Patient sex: M
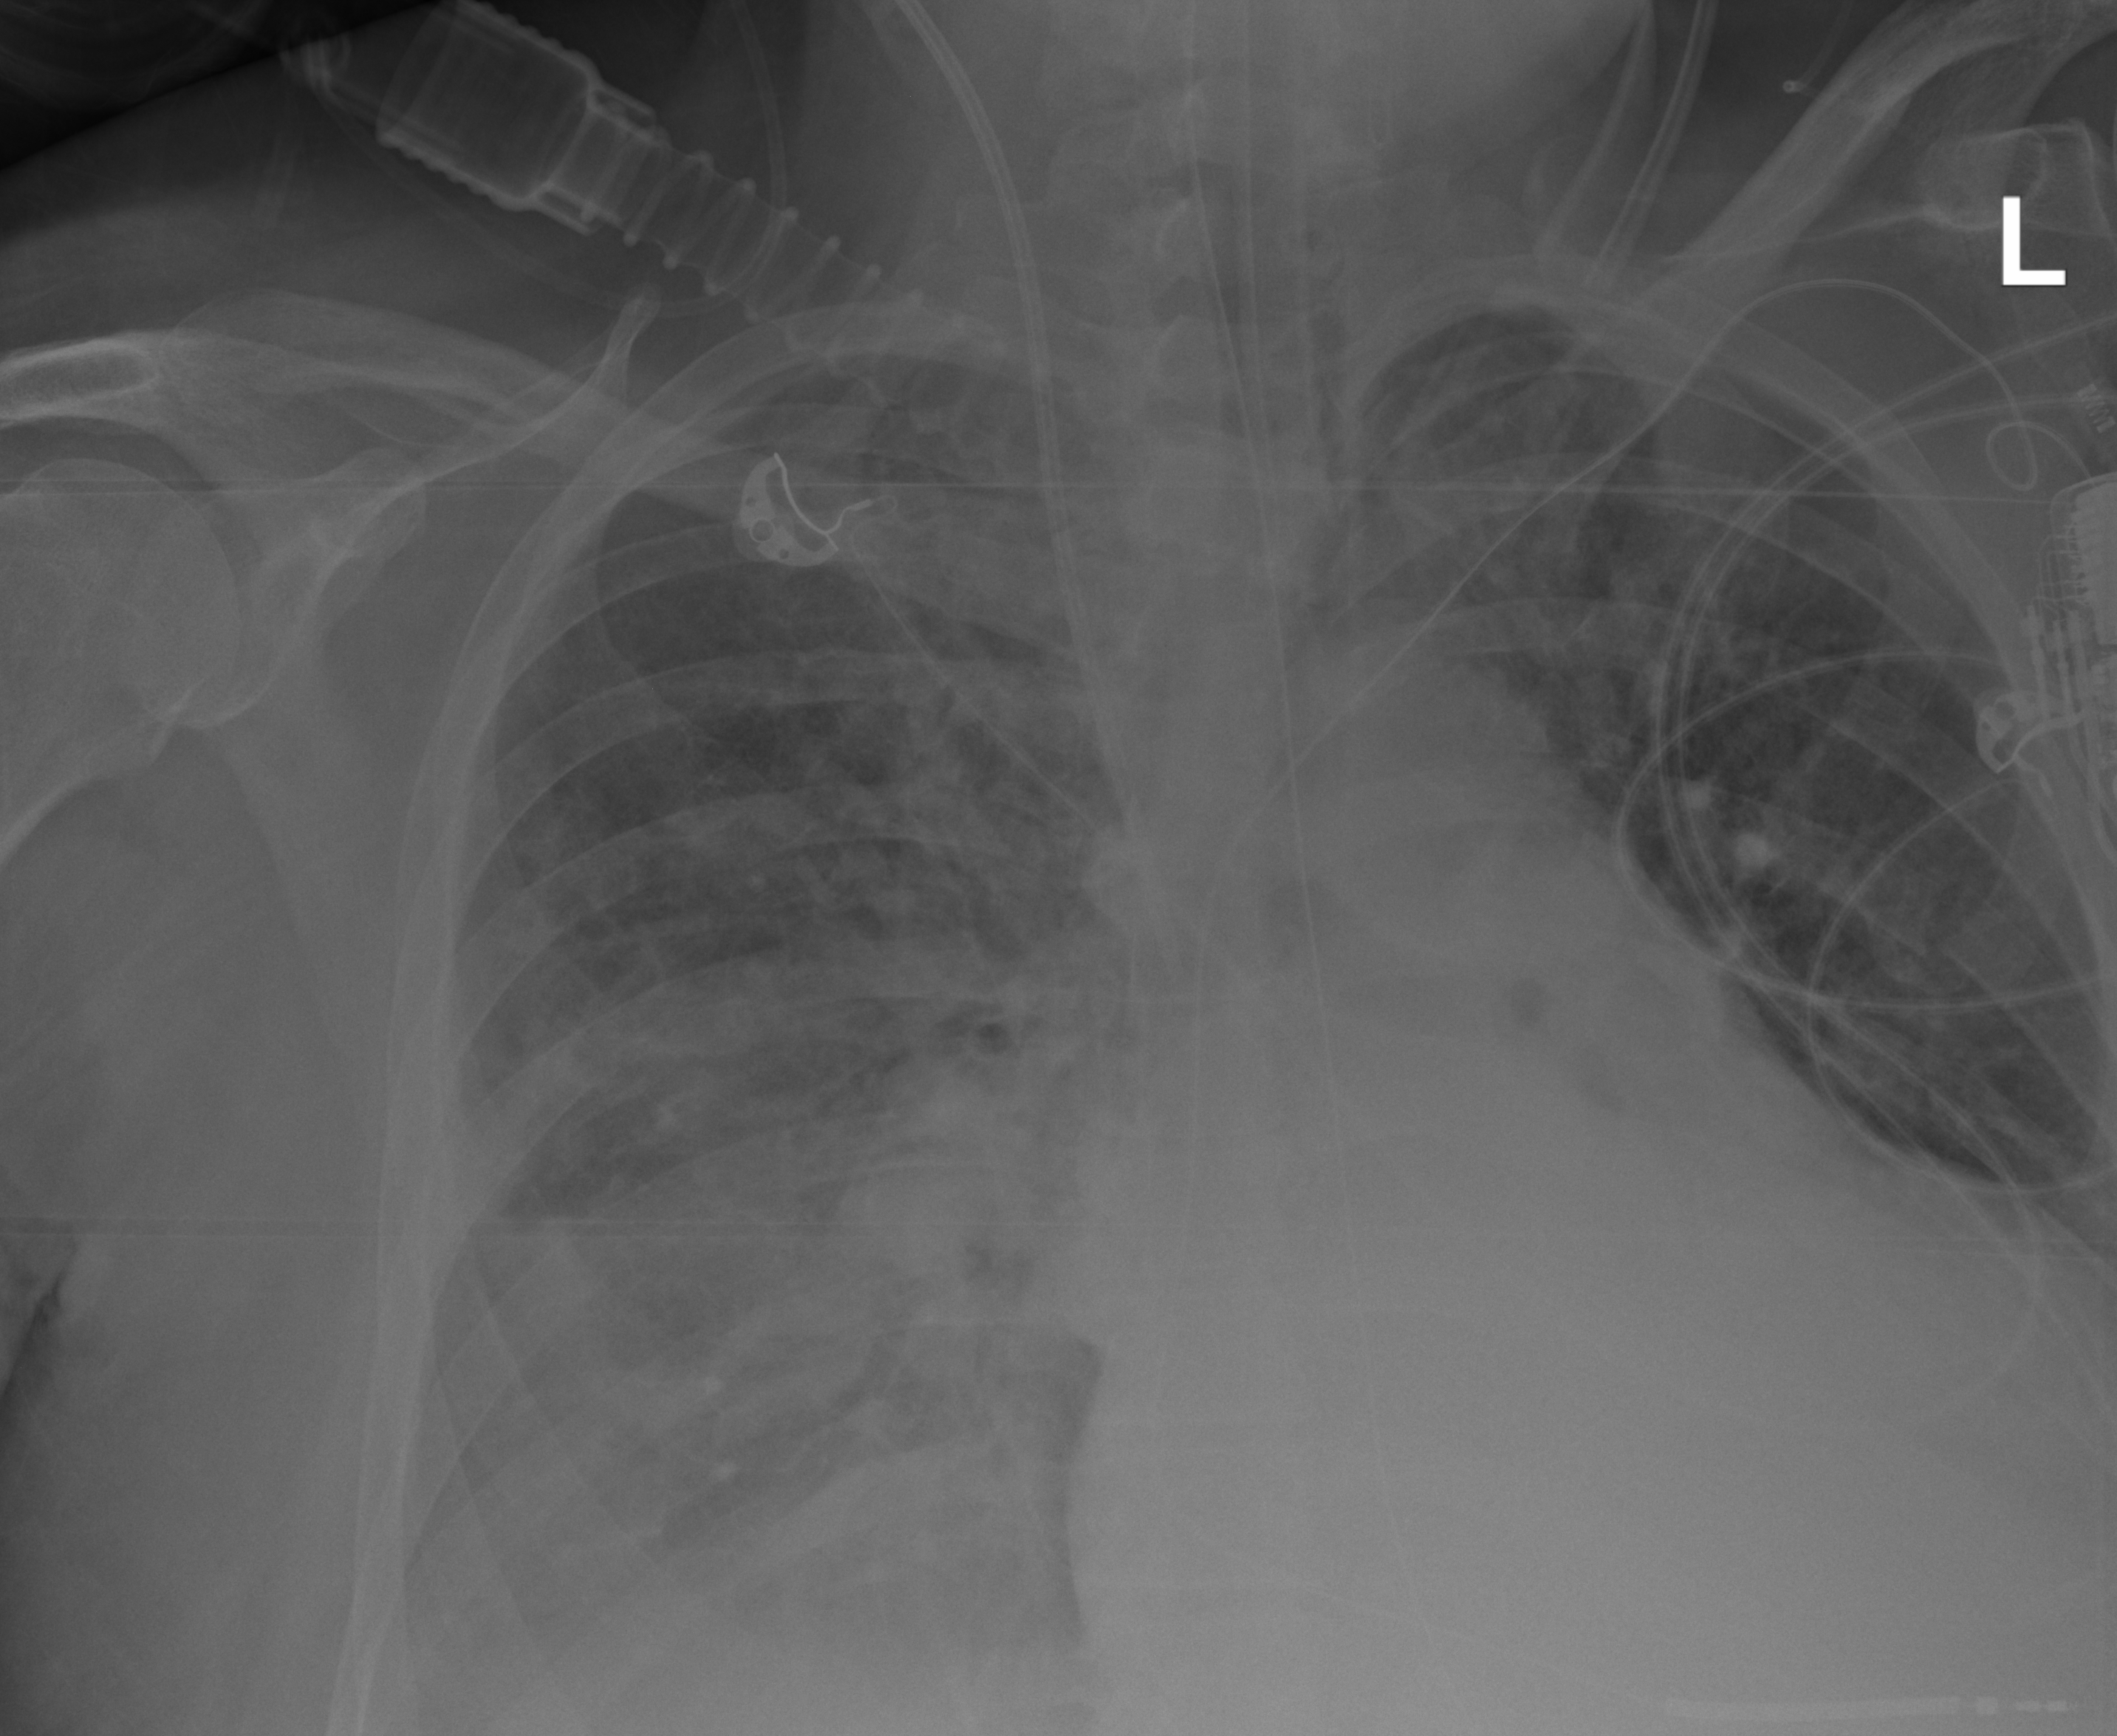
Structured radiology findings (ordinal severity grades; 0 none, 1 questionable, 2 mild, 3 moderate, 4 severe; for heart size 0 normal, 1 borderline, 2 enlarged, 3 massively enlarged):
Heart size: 2
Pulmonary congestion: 2
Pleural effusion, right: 3
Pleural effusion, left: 0
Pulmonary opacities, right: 3
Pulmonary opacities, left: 0
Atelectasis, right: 3
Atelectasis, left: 2